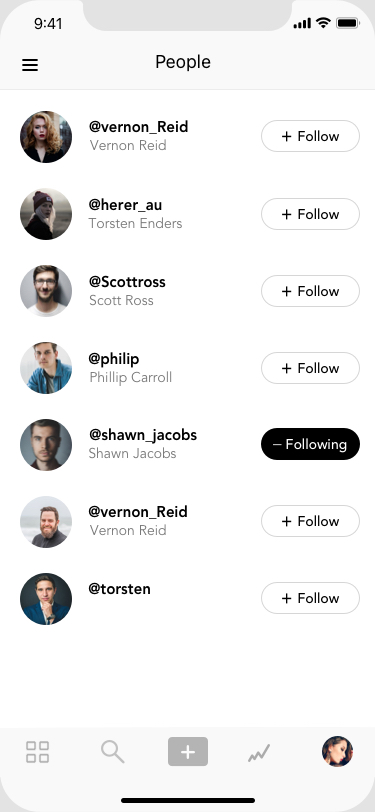
Text in this UI design:
People
Torsten Enders
@herer_au
Follow
+
Scott Ross
@Scottross
Follow
+
Phillip Carroll
@philip
Follow
+
Shawn Jacobs
@shawn_jacobs
Following
_
Vernon Reid
@vernon_Reid
Follow
+
@torsten
Follow
+
Vernon Reid
@vernon_Reid
Follow
+